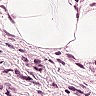
Metastatic tissue present: yes